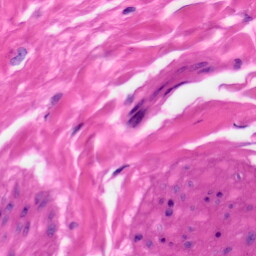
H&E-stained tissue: Skin